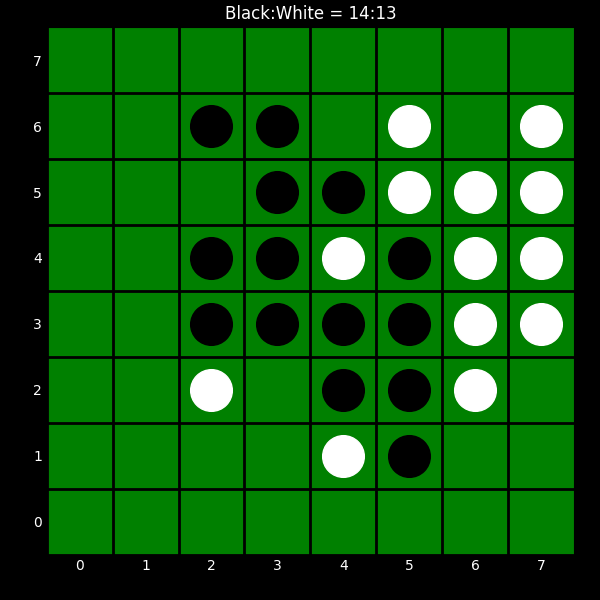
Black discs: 14
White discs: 13